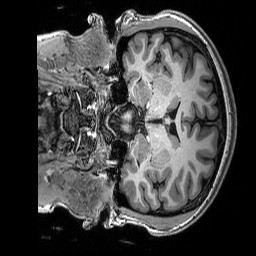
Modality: T1w
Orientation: coronal
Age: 22
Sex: female